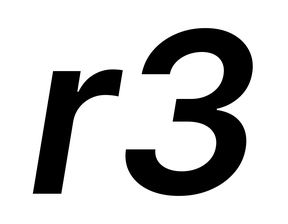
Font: Inter-Italic_SemiBold_Italic